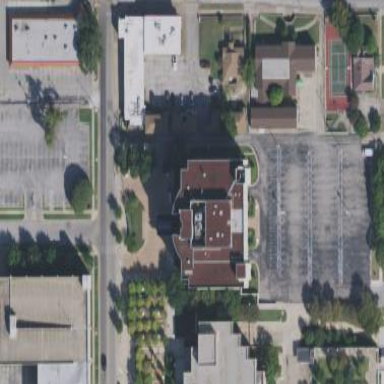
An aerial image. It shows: Commercial building housing healthcare clinic.